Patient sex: M
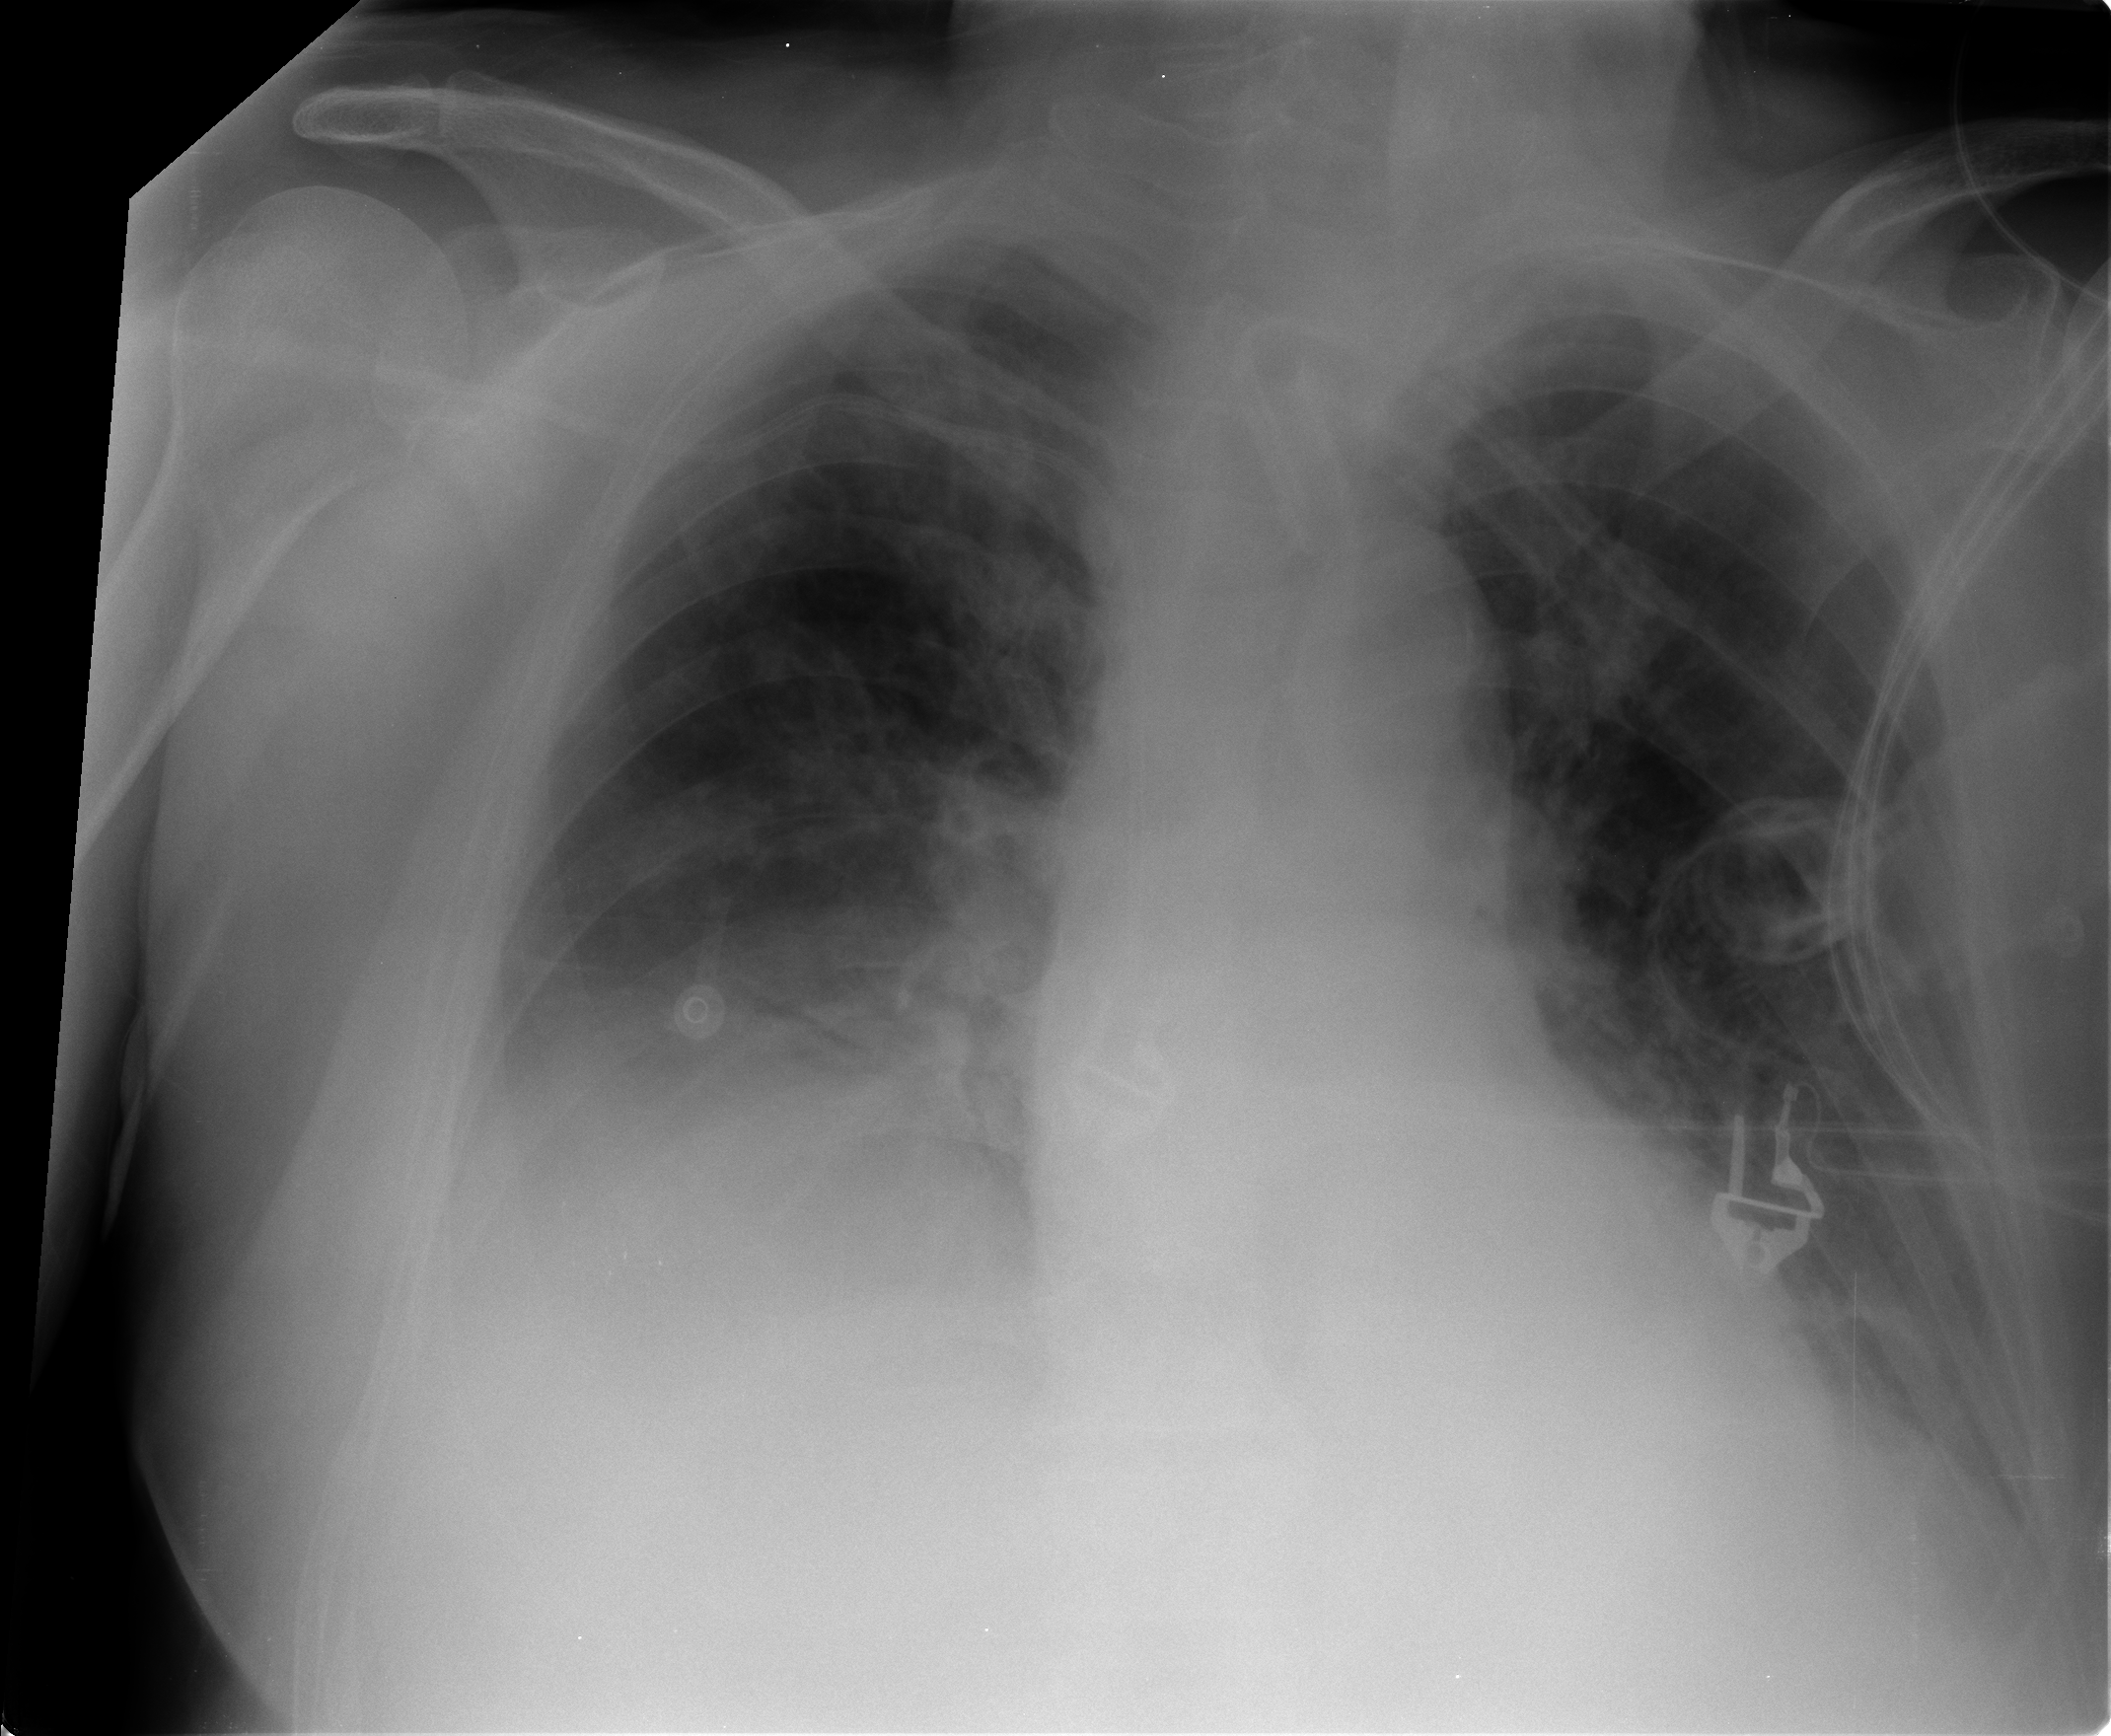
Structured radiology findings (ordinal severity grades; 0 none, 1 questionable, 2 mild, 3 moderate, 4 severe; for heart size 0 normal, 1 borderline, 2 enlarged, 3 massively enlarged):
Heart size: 2
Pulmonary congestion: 0
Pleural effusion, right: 3
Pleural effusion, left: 2
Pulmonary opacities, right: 3
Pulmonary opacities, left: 2
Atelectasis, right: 3
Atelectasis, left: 2